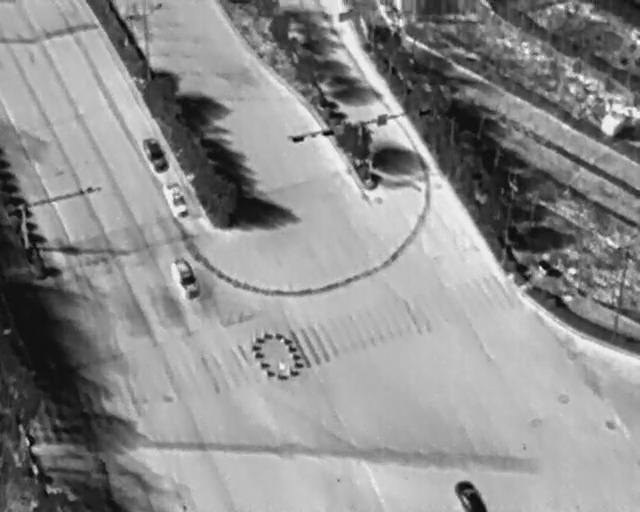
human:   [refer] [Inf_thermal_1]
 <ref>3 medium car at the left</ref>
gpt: <box>[[25, 52, 32, 56, 155], [21, 28, 27, 31, 157], [24, 37, 30, 40, 155]]</box>